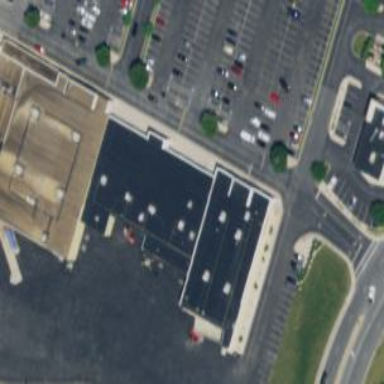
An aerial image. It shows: Retail building.